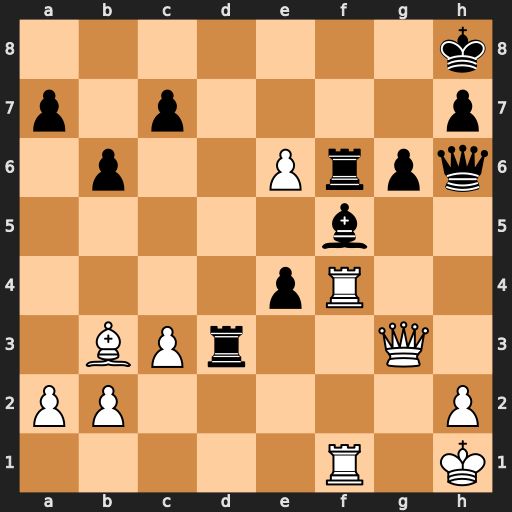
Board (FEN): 7k/p1p4p/1p2Prpq/5b2/4pR2/1BPr2Q1/PP5P/5R1K
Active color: w
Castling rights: -
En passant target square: -
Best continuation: e7 Rxg3 e8=Q+ Rf8 Qe5+